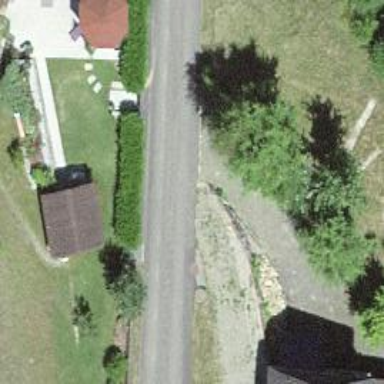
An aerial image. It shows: Residential road with high-quality surface.